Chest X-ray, AP view. Patient: 40 years old, sex F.
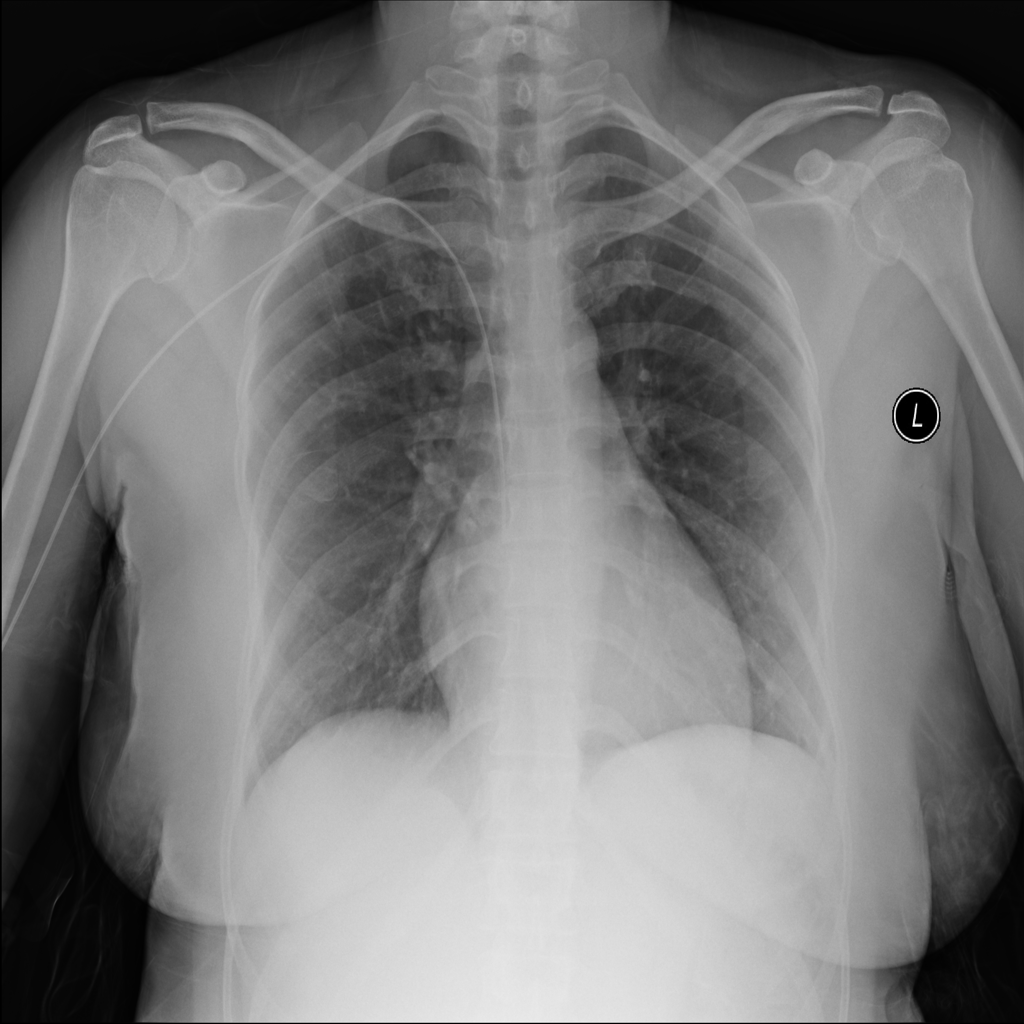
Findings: No Finding